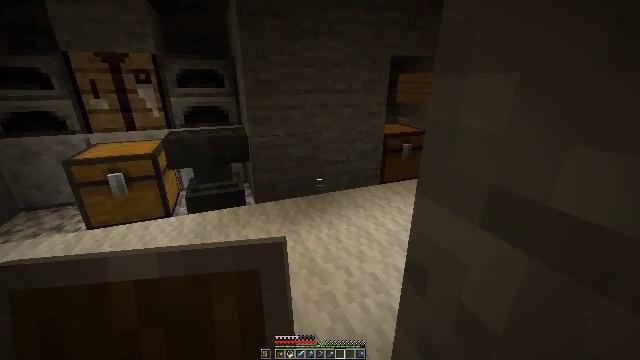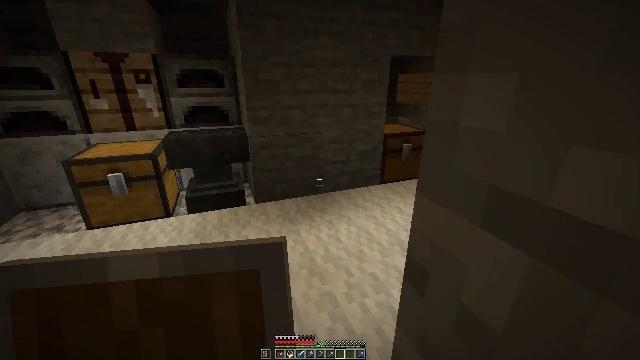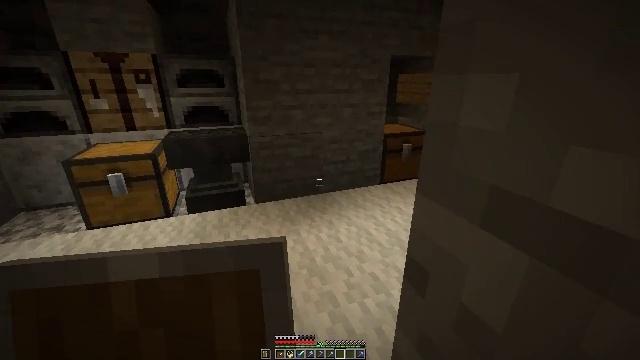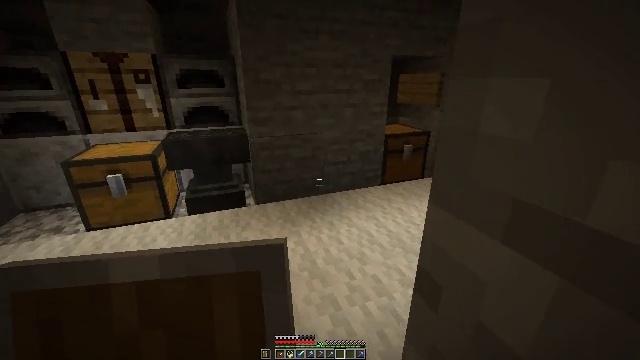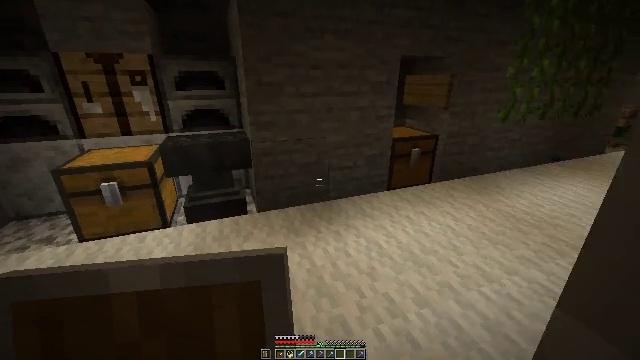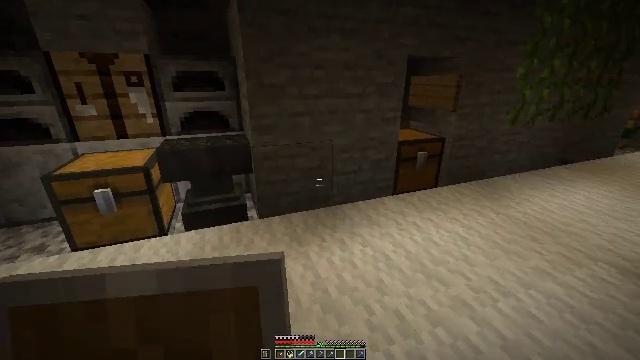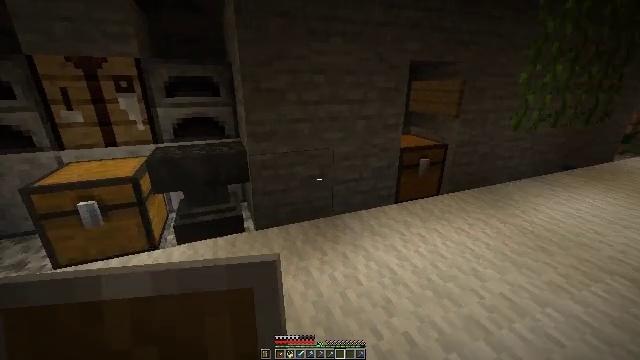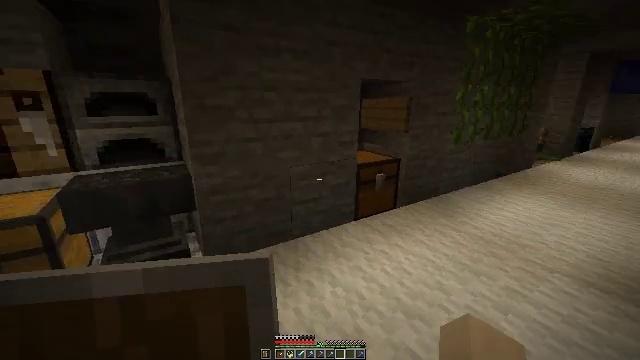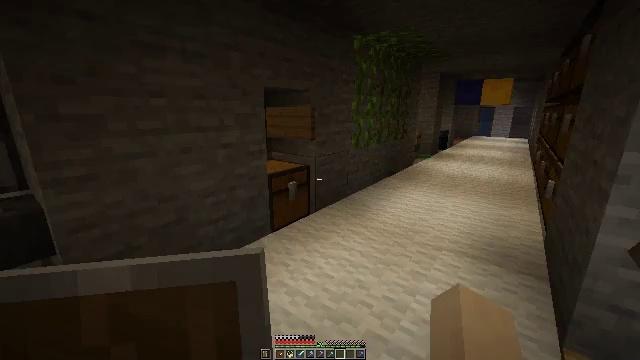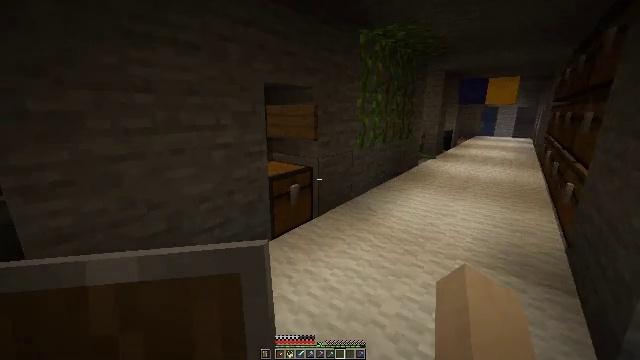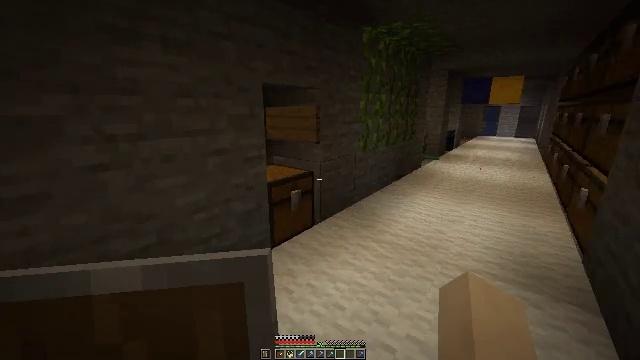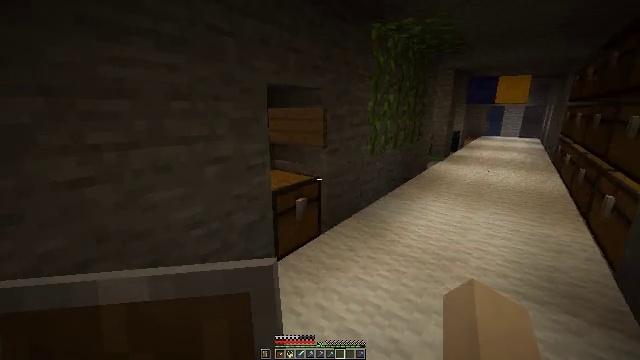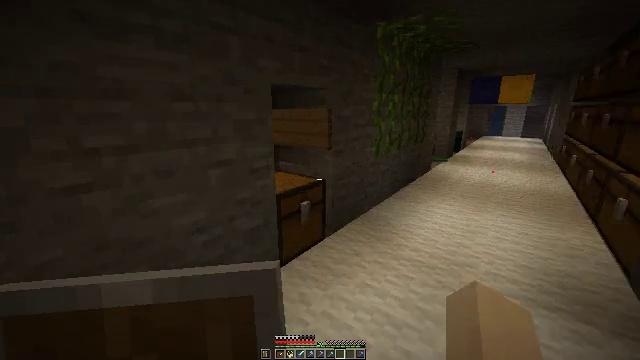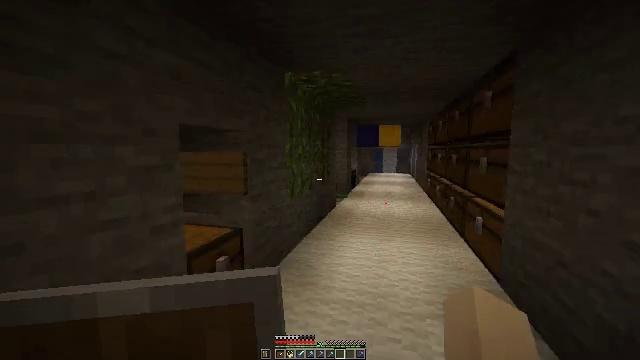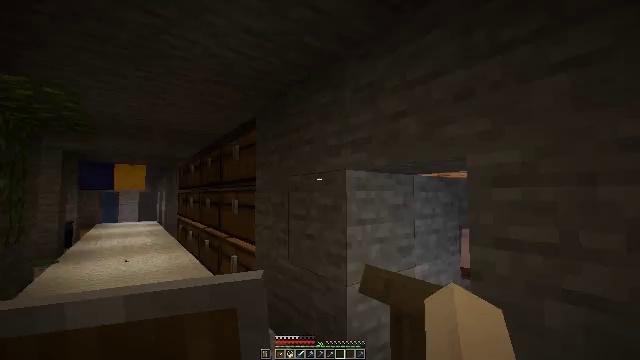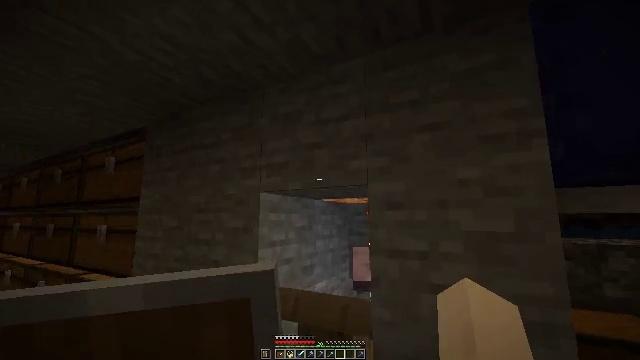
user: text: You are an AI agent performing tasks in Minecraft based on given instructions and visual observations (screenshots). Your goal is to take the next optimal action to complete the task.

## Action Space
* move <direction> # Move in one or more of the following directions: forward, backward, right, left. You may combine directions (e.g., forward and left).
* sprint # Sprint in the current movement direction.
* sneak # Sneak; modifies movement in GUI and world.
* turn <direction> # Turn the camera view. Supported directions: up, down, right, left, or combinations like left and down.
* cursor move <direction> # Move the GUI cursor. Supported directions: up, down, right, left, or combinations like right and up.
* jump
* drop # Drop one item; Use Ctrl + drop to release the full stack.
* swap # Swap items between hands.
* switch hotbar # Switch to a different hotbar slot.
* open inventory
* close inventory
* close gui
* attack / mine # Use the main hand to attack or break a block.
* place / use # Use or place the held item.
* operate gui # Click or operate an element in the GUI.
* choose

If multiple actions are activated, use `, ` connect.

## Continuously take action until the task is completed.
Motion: motion action
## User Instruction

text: Break the blue shulker box to pick it up.
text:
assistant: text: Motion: no_op
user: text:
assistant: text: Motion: no_op
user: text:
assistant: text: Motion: move forward
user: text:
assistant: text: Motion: move forward
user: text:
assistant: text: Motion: move forward
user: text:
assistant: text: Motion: move forward
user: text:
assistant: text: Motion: move forward, turn right and up
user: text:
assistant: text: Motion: move forward, turn right and up
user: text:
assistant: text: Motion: move forward
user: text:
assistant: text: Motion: move forward
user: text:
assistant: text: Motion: move forward and move left
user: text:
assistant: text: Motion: move forward and move left
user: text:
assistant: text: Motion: move left, turn right and up
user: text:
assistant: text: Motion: move left, turn right and up
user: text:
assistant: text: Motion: turn right and up
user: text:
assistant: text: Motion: no_op
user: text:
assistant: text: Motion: no_op
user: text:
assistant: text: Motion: no_op
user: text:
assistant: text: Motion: no_op
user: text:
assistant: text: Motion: no_op
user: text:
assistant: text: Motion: turn left
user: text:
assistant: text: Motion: move forward, turn left
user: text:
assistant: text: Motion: move forward, turn left
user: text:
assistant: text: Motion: move forward and move left, turn left
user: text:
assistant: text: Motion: move forward and move left
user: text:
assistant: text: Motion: move forward and move left
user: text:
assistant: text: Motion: move forward and move left
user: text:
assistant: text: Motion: move forward and move left
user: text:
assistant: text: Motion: move forward and move left
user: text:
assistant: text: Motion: move forward and move left